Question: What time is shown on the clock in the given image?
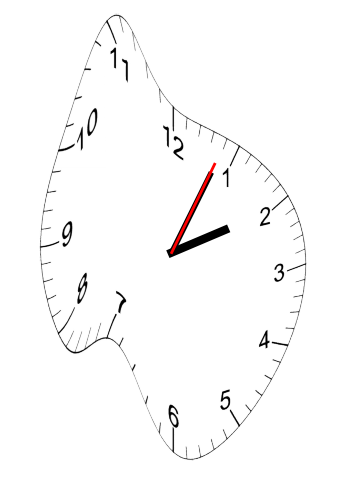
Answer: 02:04:04